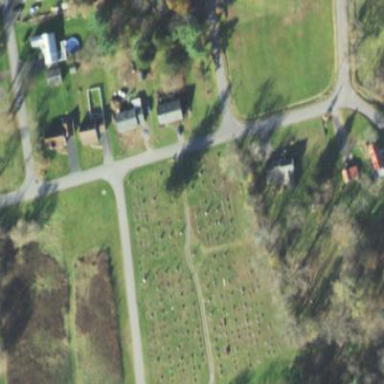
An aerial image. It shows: Cemetery.